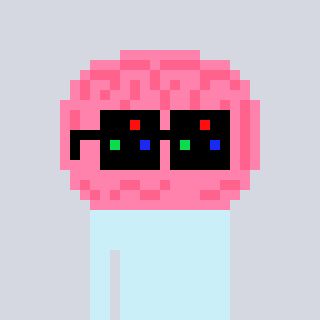
a pixel art character with square black sunglasses, a brain-shaped head and a green-colored body on a cool background